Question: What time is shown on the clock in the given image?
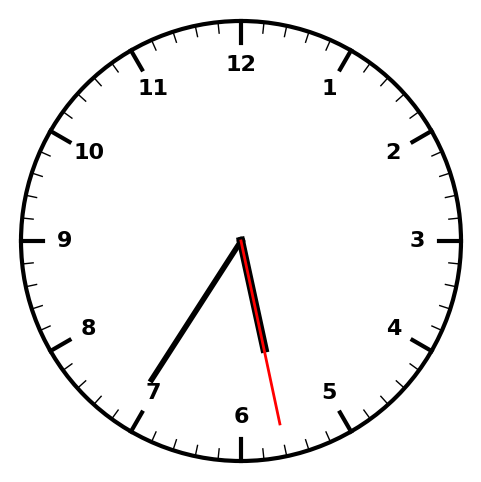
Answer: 05:35:28